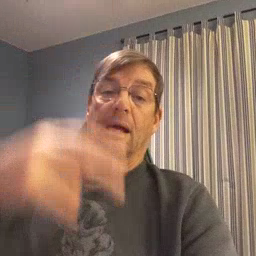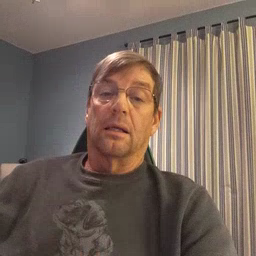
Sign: high